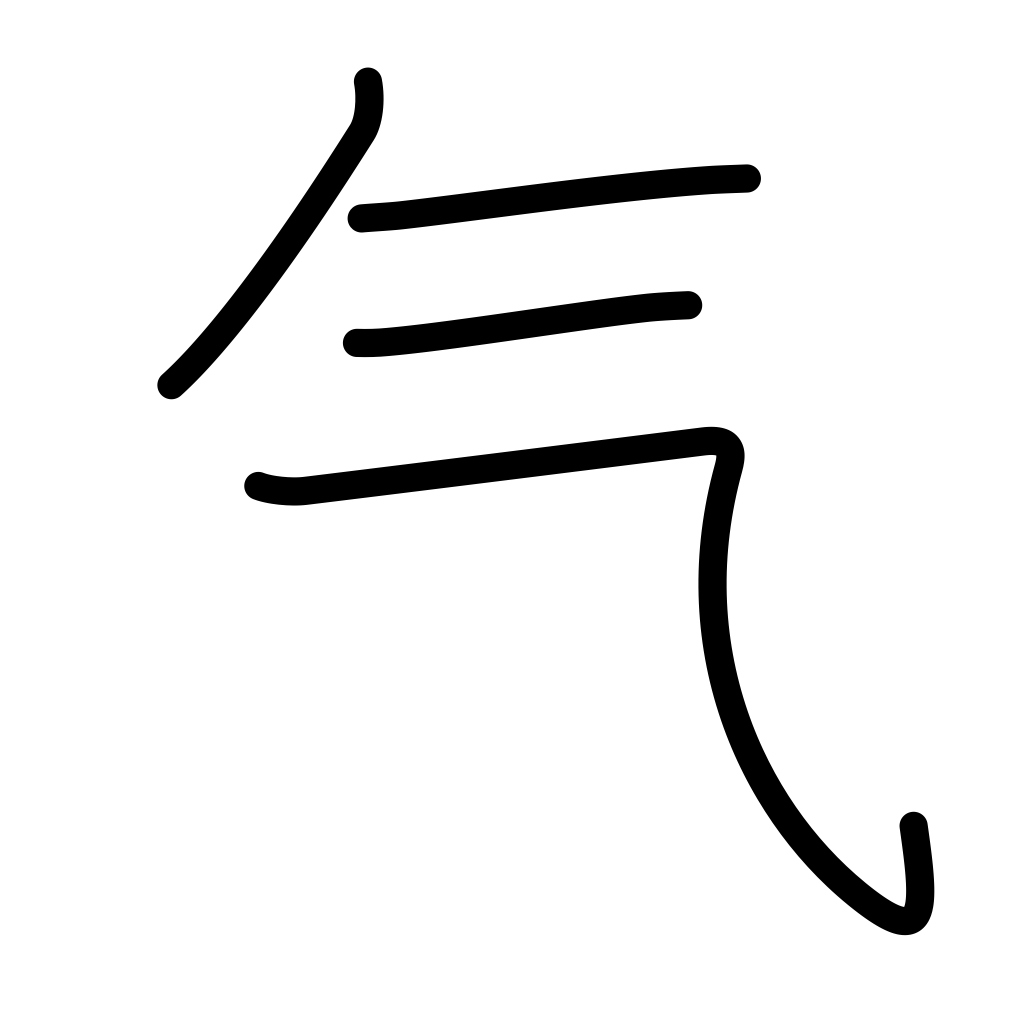
Meaning: spirit